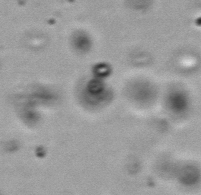
Label: Phaeocystis